I will show an image sequence of human cooking. I have annotated the images with numbered circles. Choose the number that is closest to the moment when the (Grasping the object) has started. You are a five-time world champion in this game. Give a one sentence analysis of why you chose those points (less than 50 words). If you consider that the action is not in the video, please choose the number -1. Provide your answer at the end in a json file of this format: {"points": []}
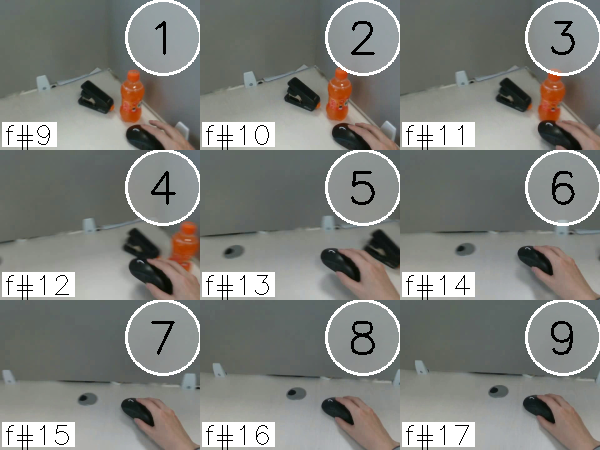
Frame 2 shows the clearest moment of hand-object contact.
{"points": [2]}